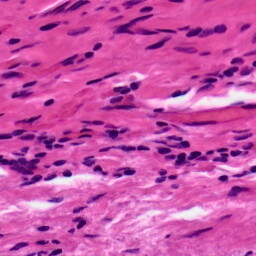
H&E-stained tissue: Ovarian